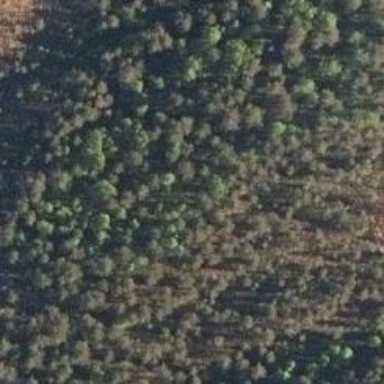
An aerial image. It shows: Woodland consisting mainly of needle-leaved trees.